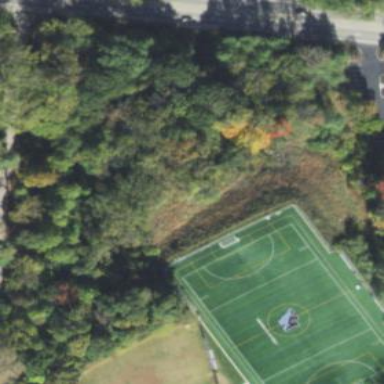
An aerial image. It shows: Soccer pitch designated for leisure and sports activities.